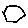
Label: hexagon